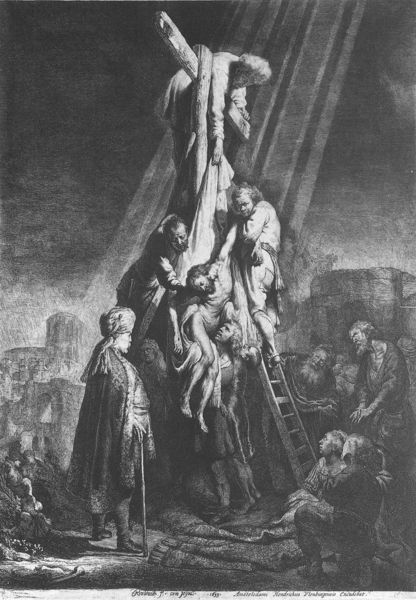
Titel: Kreuzabnahme
Künstler: Harmensz van Rijn Rembrandt
Schlagwörter: berg, gott, himmel, mann, nackt, weiß, menschen, stadt, frau, grau, licht, männer, schwarz, tuch, teppich, halten, historie, leiche, tod, tot, sonne, fransen, mantel, stock, gehstock, stab, leiter, balken, hängen, kreuz, orient, strahlen, traum, druck, druckgraphik, schwarz weiß, radierung, stich, ruinen, gravur, christus, jesus, kreuzabnahme, kreuzigung, leichentuch, leichnam, elend, kraut, jünger, reproduktion, turban, repro, christentum, joseph, joahnnes, gottvater, kaiphas, sünder, lcht, histoire, josepg, ätzerei